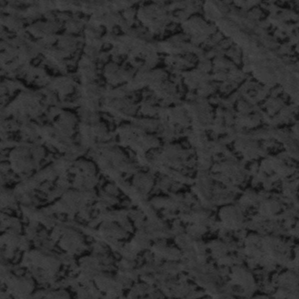
Label: frost